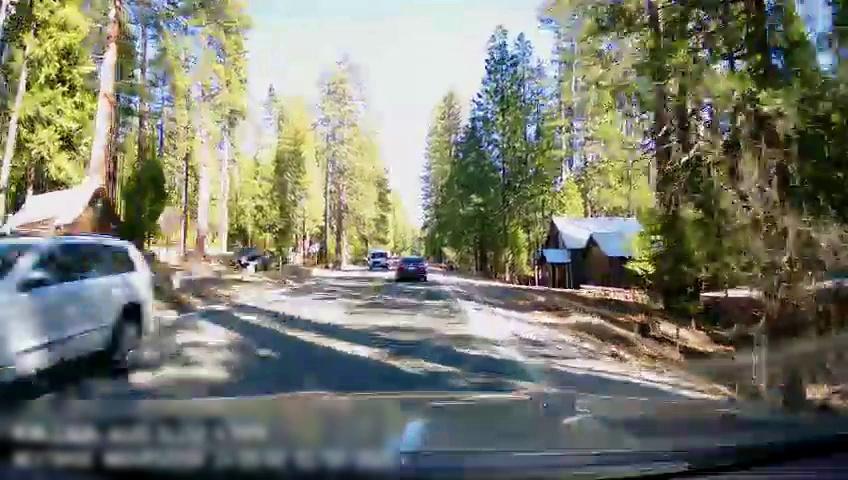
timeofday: Day
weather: Sunny
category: Drivable Space
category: Vehicles | SUV
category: Vehicles | Van
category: Vehicles | Car
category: Lanes | Opposite Lane